Question: I have this Cash Table created in SQL Server In which i need to Know that what is the Type of Currency Note, and what is the No of Currecny and total Number.
'''
1 = Amount Came
2 = Amount Gone
'''
I am expecting the result by grouping the SQL Query. means if i have 1000 currency and Total Number of Currency Note is 11 [Considered as Came/Given is "1"] which makes it 11000 as total
Same way i have a currency note of 20 [which is 1 In and 1 Given] so it should not be in the desired output as has No matching or i dont have any Notes of 20. as i have Got one Note of 20 and given back 20
Expected Output is
'''
Currency No of Currency Total
1000 -- 11 - 11000
500 -- 1 -- 500
100 -- 1 - 100
50 -- 1 - 50
'''

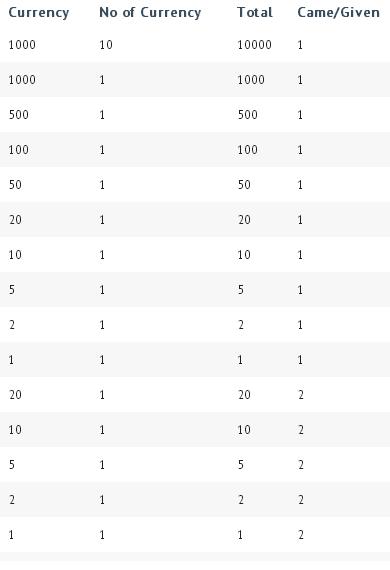
Answer: '''
create table currency(curr int,noc int,total int,cg int)
insert into currency
Values(1000,10,10000,1),(1000,1,1000,1),(500,1,500,1),(100,1,100,1),(50,1,50,1),(20,1,20,1),(10,1,10,1),
(5,1,5,1),(2,1,2,1),(1,1,1,1),(20,1,20,2),(10,1,10,2),(5,1,5,2),(2,1,2,2),(1,1,1,2)
select a.curr,count(*),SUM(Total)
FROM
(
select x.curr curr,x.[no of currency],(x.curr*x.[no of currency]) as Total
From
(select a.curr,a.noc-isnull(b.noc,0) as [no of currency] from
(select * from currency where cg=1) a
left join
(select * from currency where cg=2) b
on a.curr=b.curr
) x
) a
where a.[no of currency] <>0
group by curr
'''